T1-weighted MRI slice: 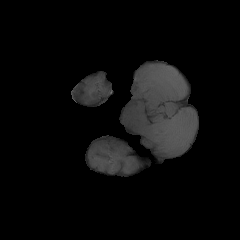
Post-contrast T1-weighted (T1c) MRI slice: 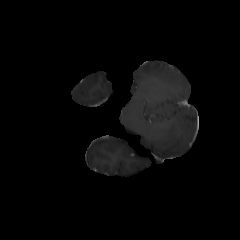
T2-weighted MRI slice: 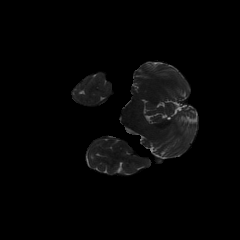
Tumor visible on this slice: no